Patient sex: M
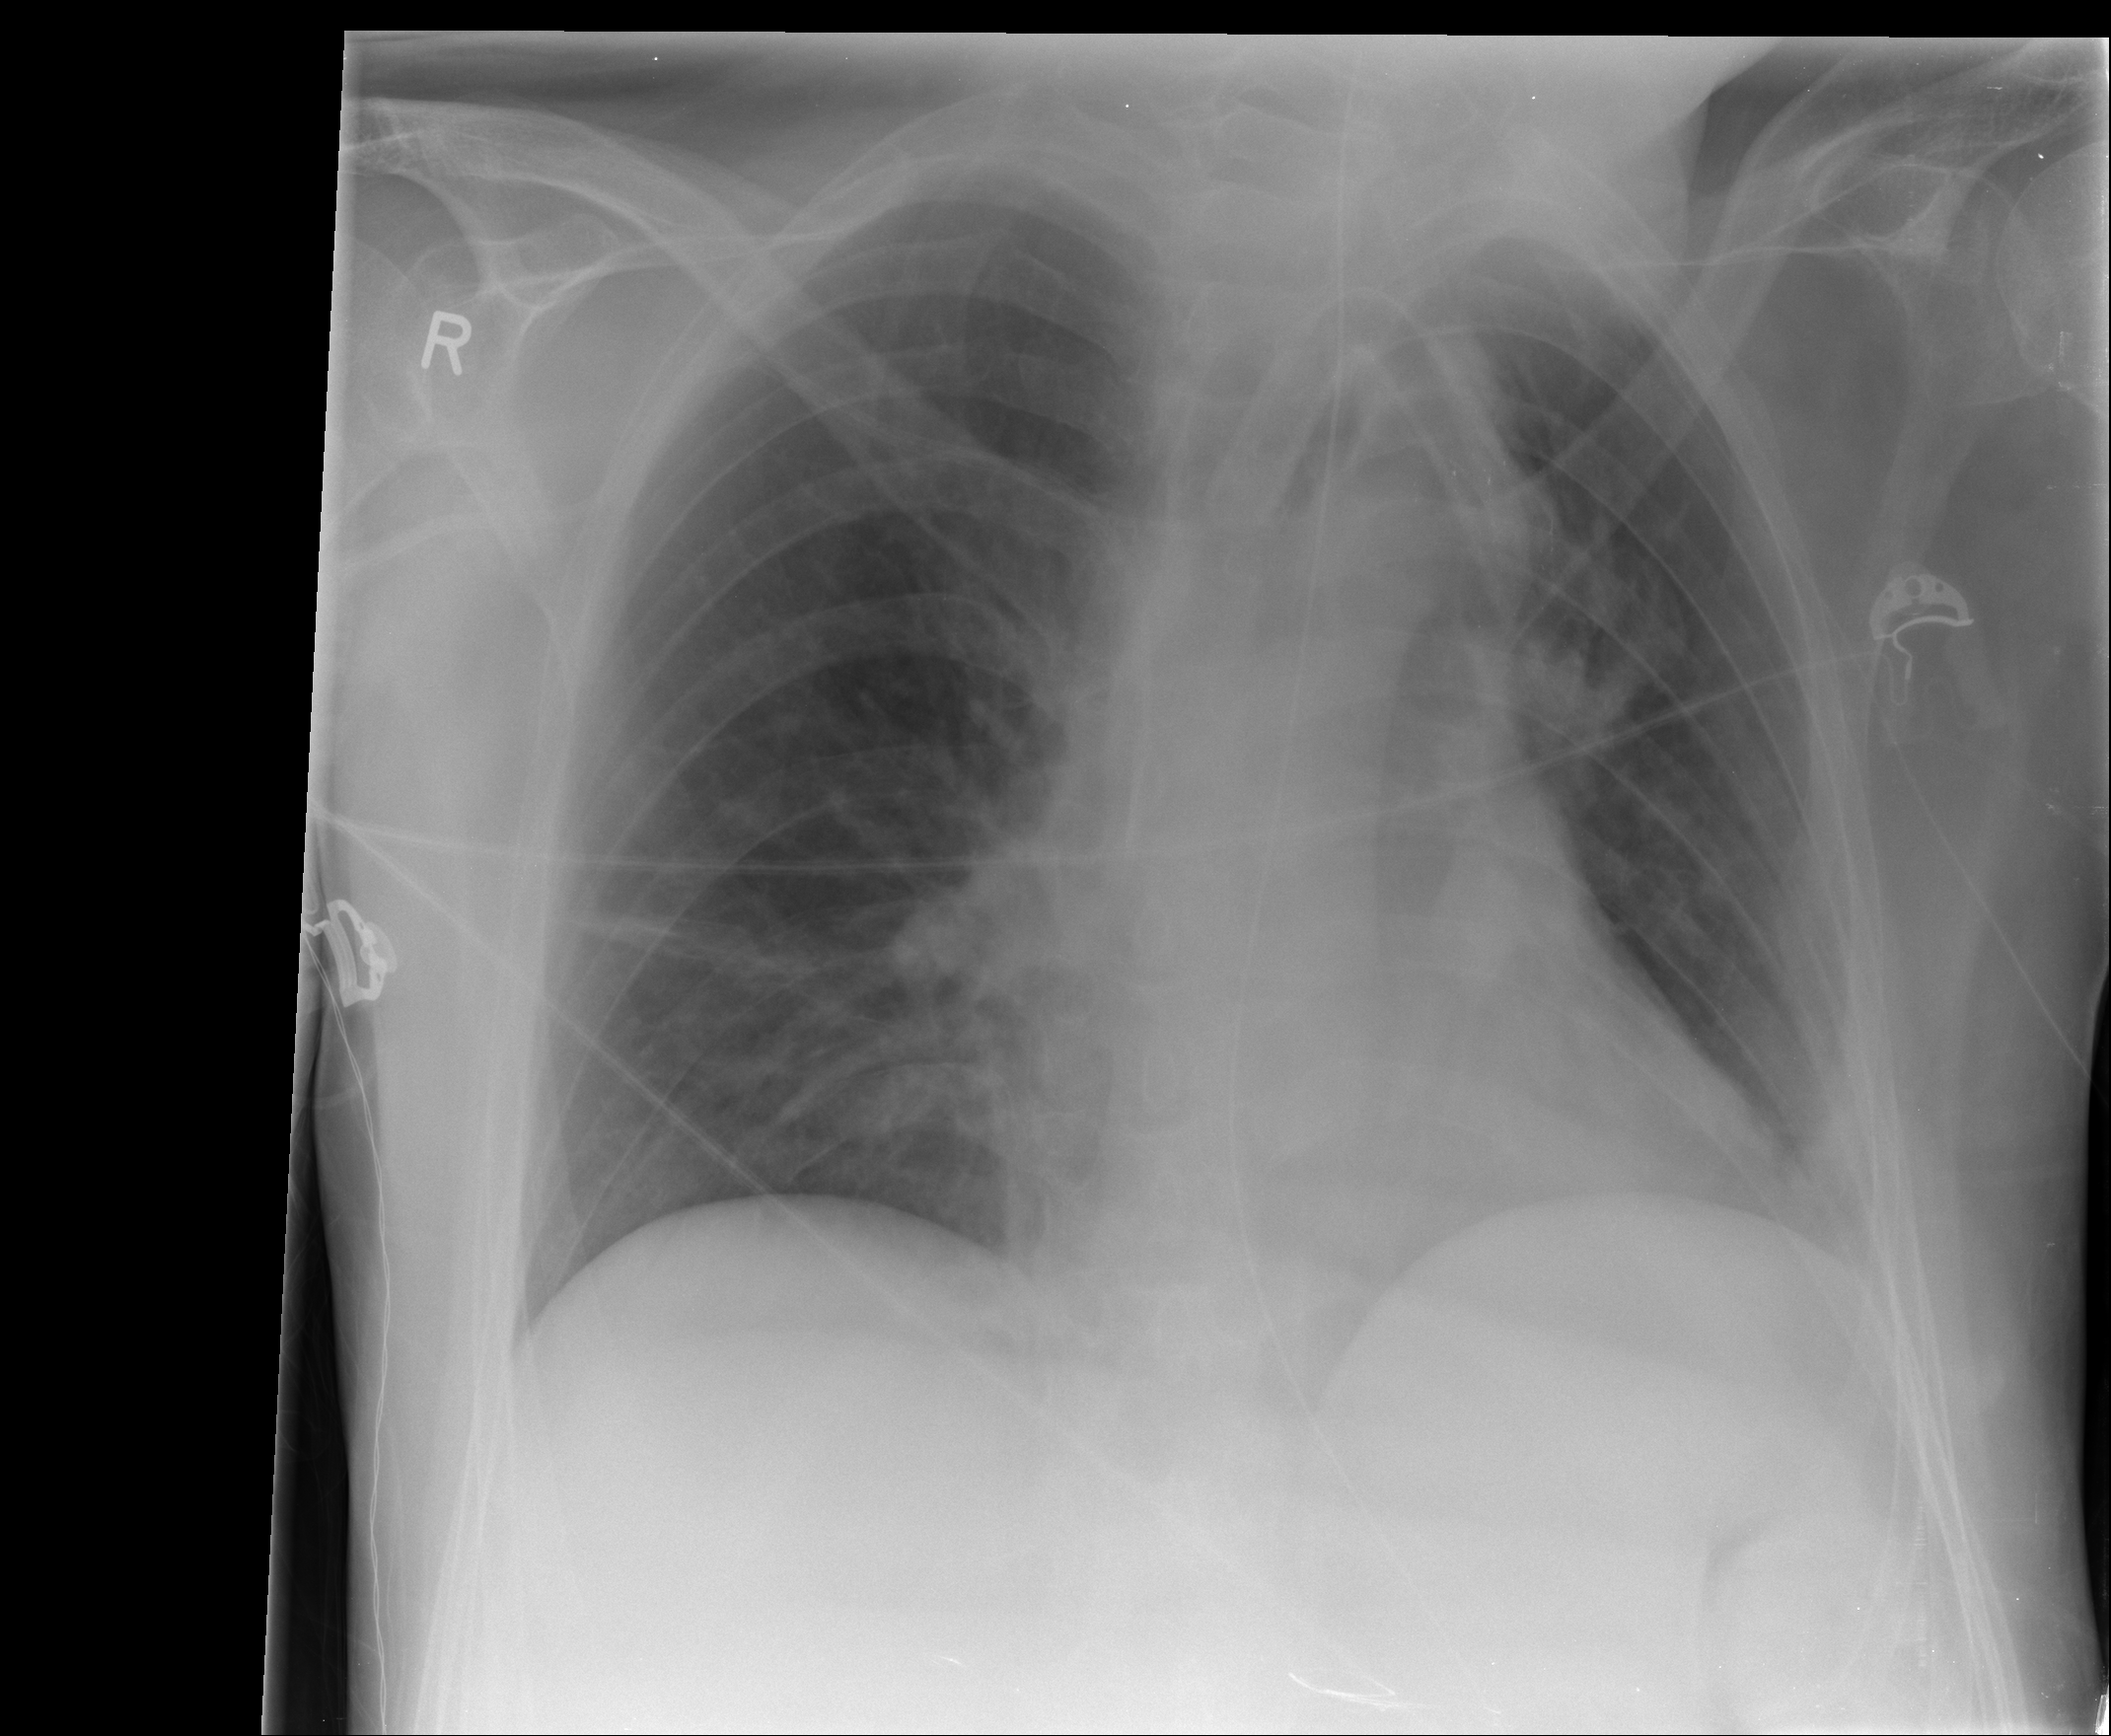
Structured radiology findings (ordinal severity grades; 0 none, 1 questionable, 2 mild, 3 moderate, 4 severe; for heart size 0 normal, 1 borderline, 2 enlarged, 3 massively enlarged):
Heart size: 0
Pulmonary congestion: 0
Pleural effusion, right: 0
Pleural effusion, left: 1
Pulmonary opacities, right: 0
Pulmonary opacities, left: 0
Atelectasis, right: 1
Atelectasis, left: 0